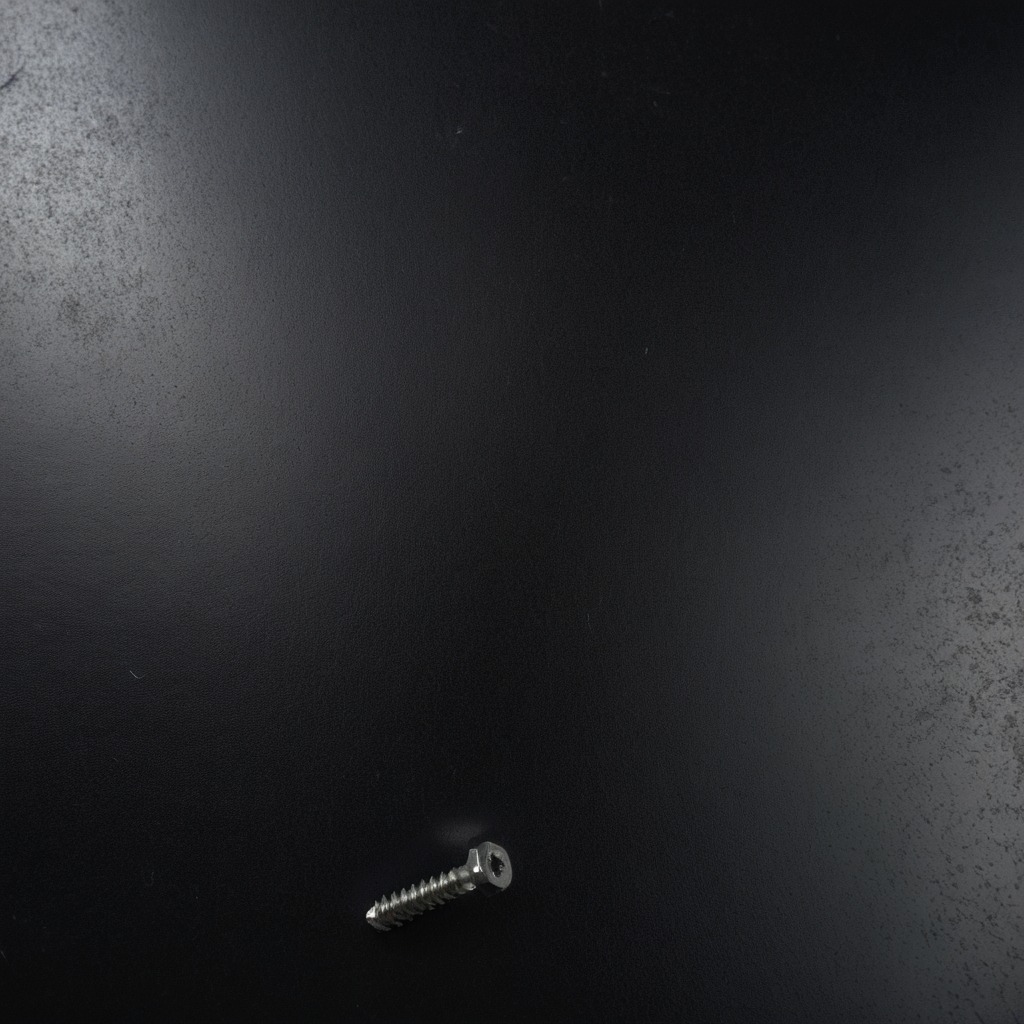
A metal screw lies on the granite tabletop.